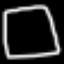
Label: square